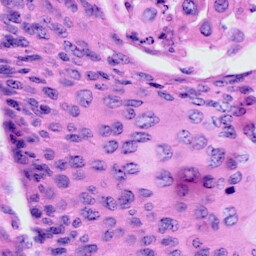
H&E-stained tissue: Cervix